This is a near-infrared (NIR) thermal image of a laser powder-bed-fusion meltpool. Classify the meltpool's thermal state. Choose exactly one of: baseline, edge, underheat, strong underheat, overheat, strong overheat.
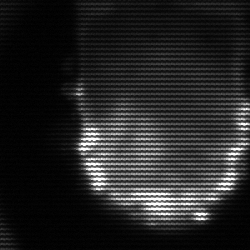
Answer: baseline